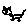
Label: cat